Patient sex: M
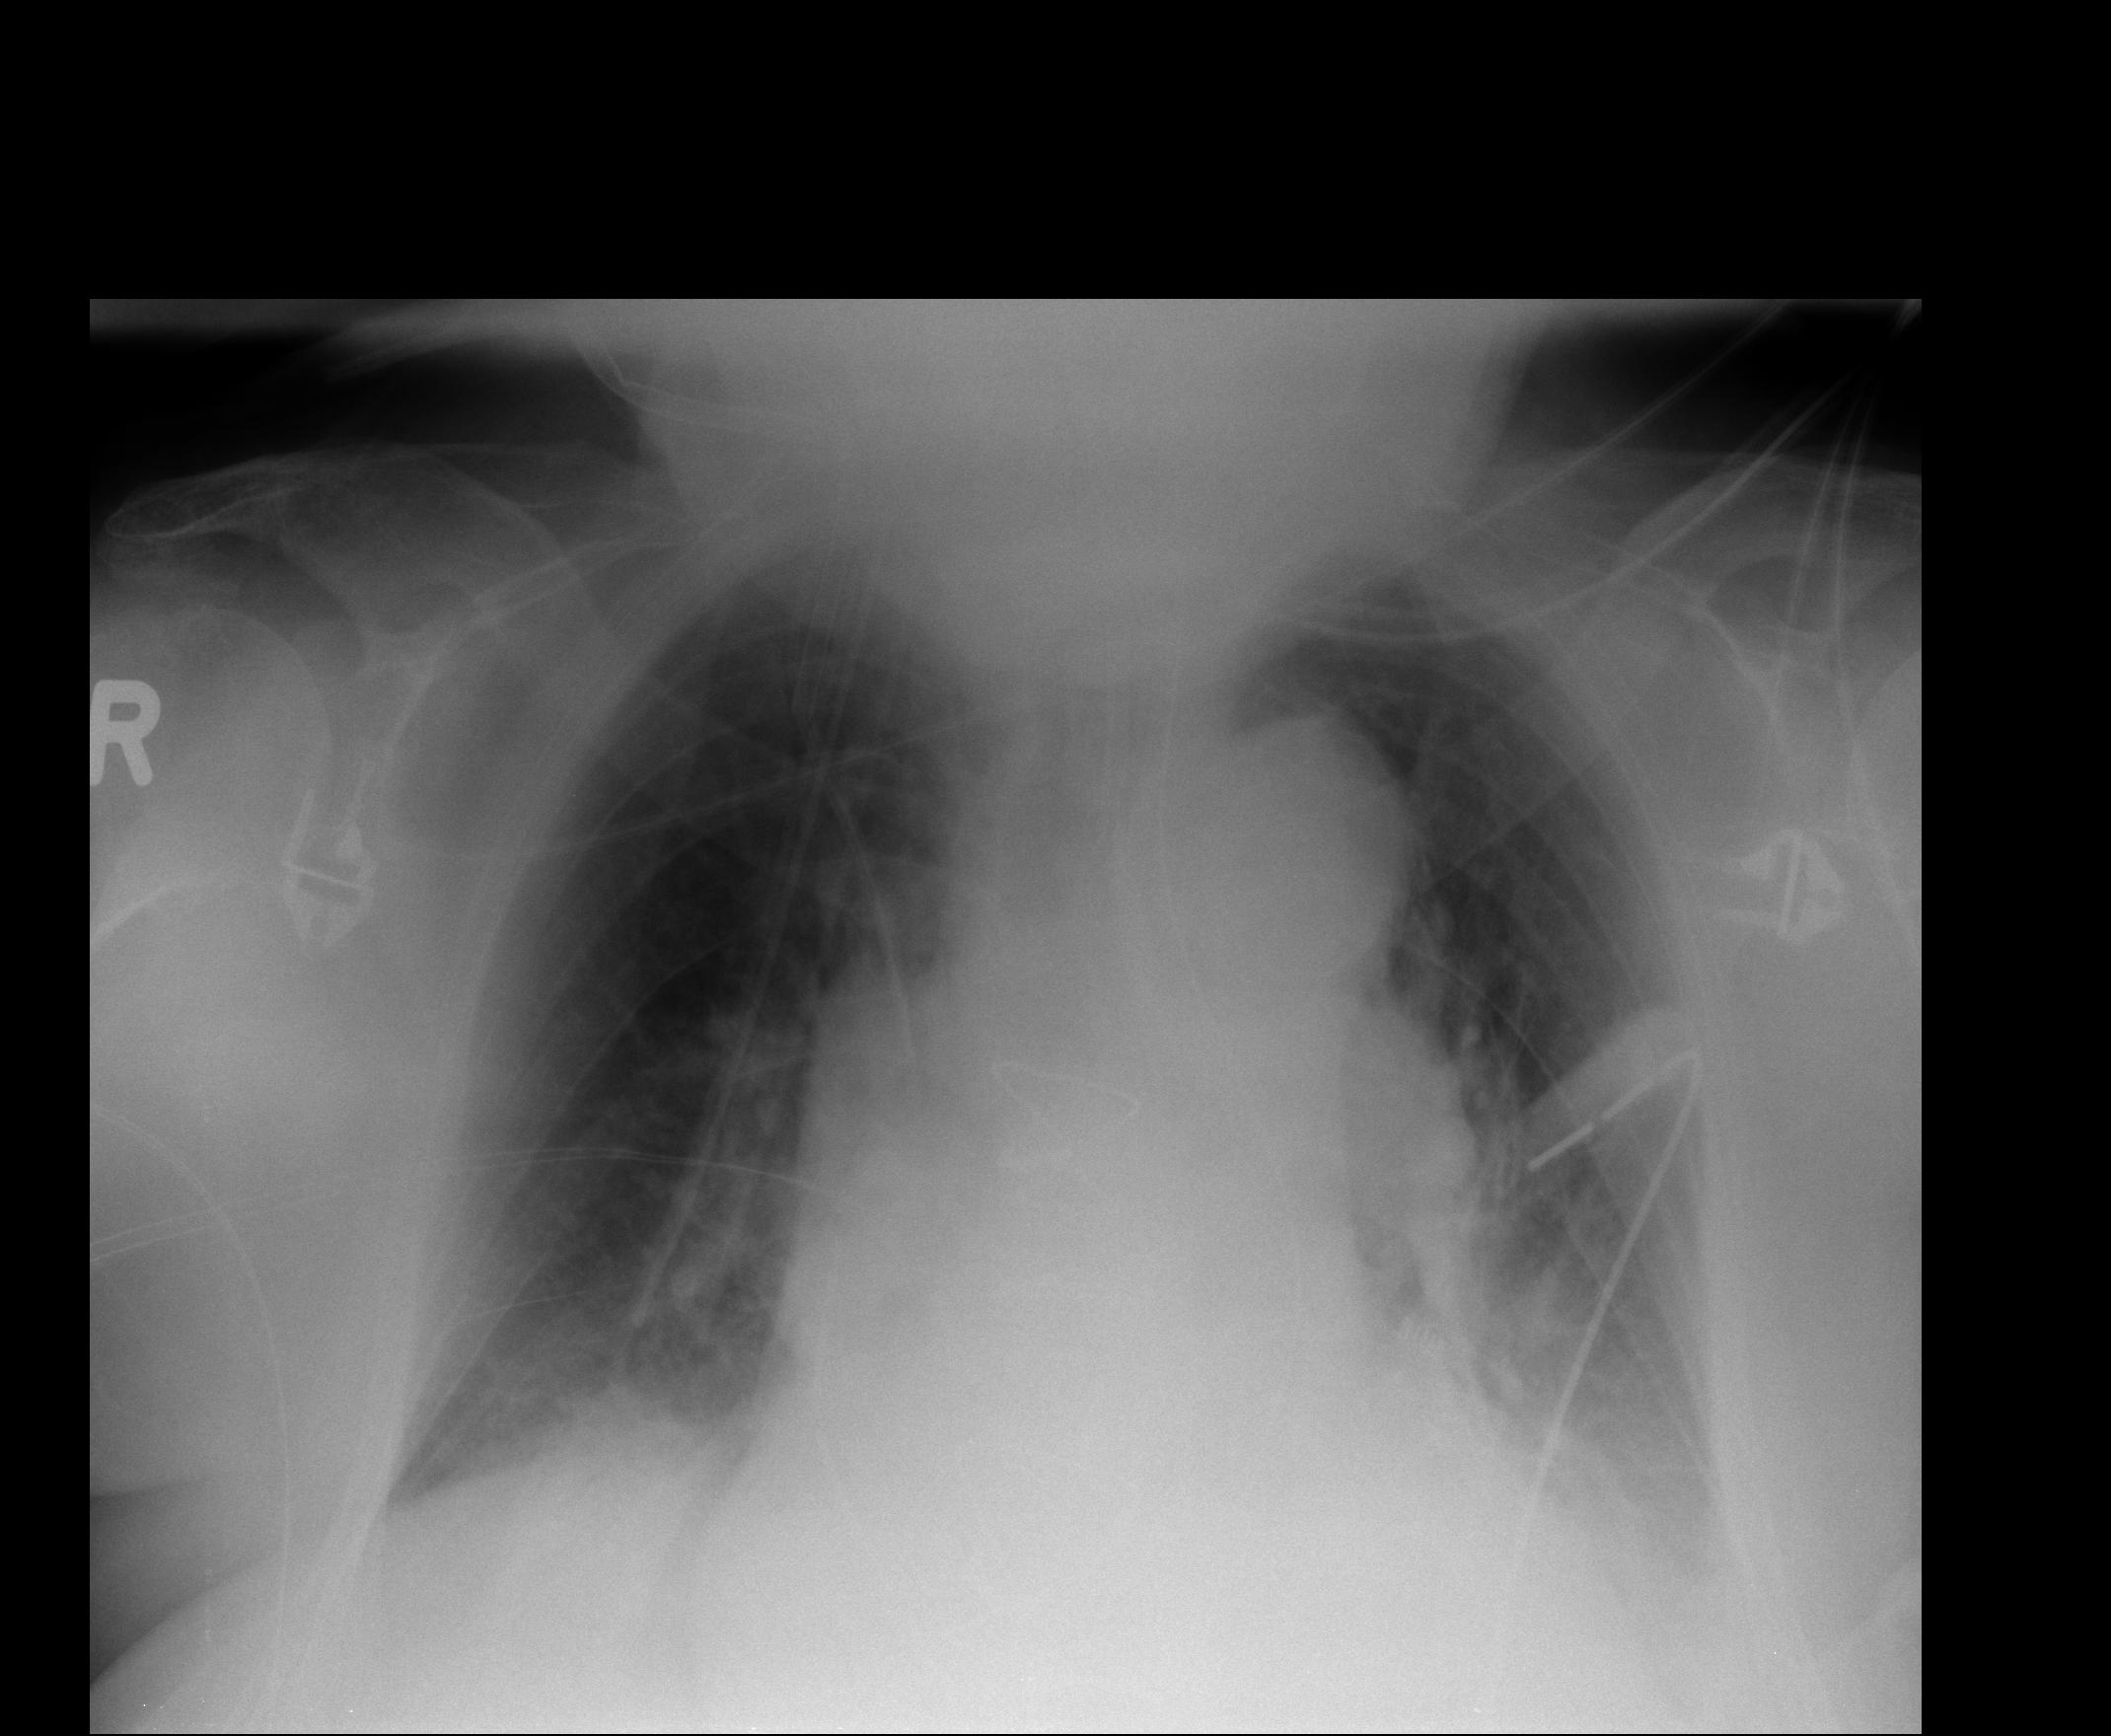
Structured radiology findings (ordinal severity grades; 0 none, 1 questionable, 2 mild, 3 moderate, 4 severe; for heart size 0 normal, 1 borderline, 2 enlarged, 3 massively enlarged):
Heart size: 2
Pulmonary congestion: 2
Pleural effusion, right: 0
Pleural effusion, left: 2
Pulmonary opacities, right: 2
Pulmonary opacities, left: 0
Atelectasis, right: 2
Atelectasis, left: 2